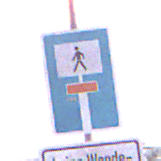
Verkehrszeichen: SackgasseFussgaengerDurchlaessig
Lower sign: HinweisGeaenderteVorfahrtVerkehrsfuehrungVerkehrsregelung3
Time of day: Dawn
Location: Outdoor (RoadRail)
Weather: Clear
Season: NotSpecified
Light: Natural